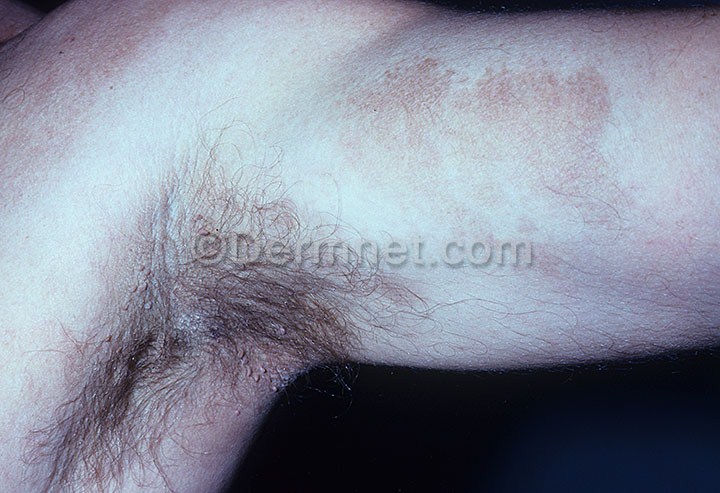
Disease: Systemic Disease